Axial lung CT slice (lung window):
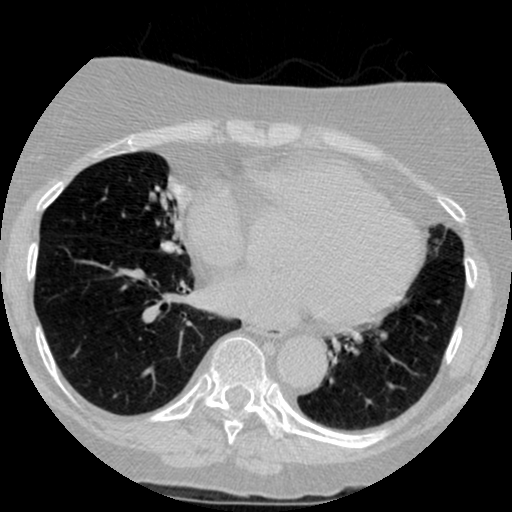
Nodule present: yes
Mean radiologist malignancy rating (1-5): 3.25